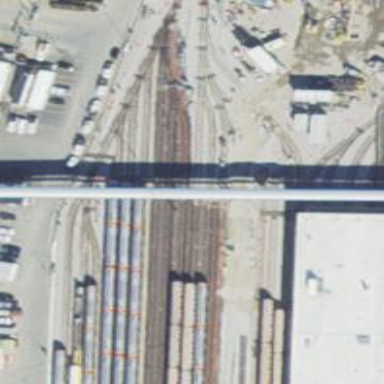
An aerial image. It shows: Electrified rail in service yard.